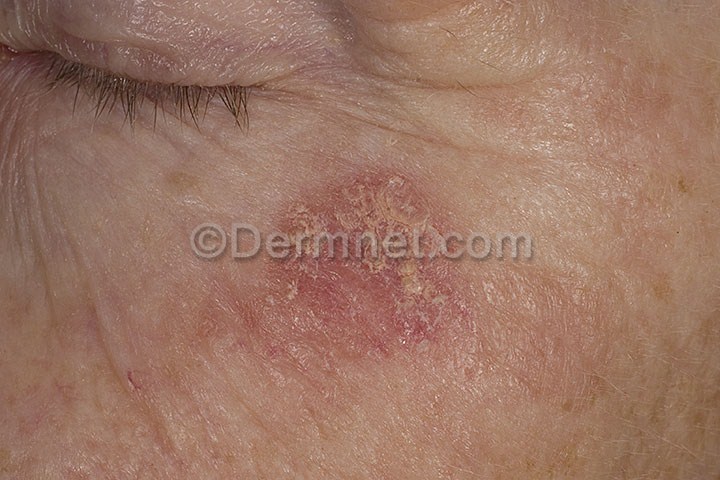
Disease: Actinic Keratosis Basal Cell Carcinoma and other Malignant Lesions